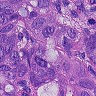
Metastatic tissue present: yes